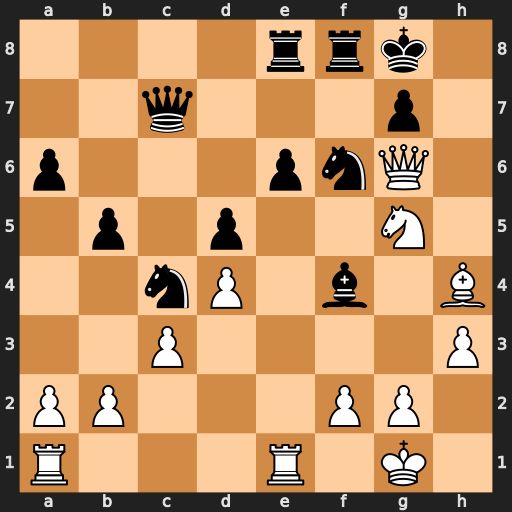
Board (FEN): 4rrk1/2q3p1/p3pnQ1/1p1p2N1/2nP1b1B/2P4P/PP3PP1/R3R1K1
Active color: w
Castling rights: -
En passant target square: -
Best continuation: Nxe6 Rxe6 Rxe6